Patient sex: M
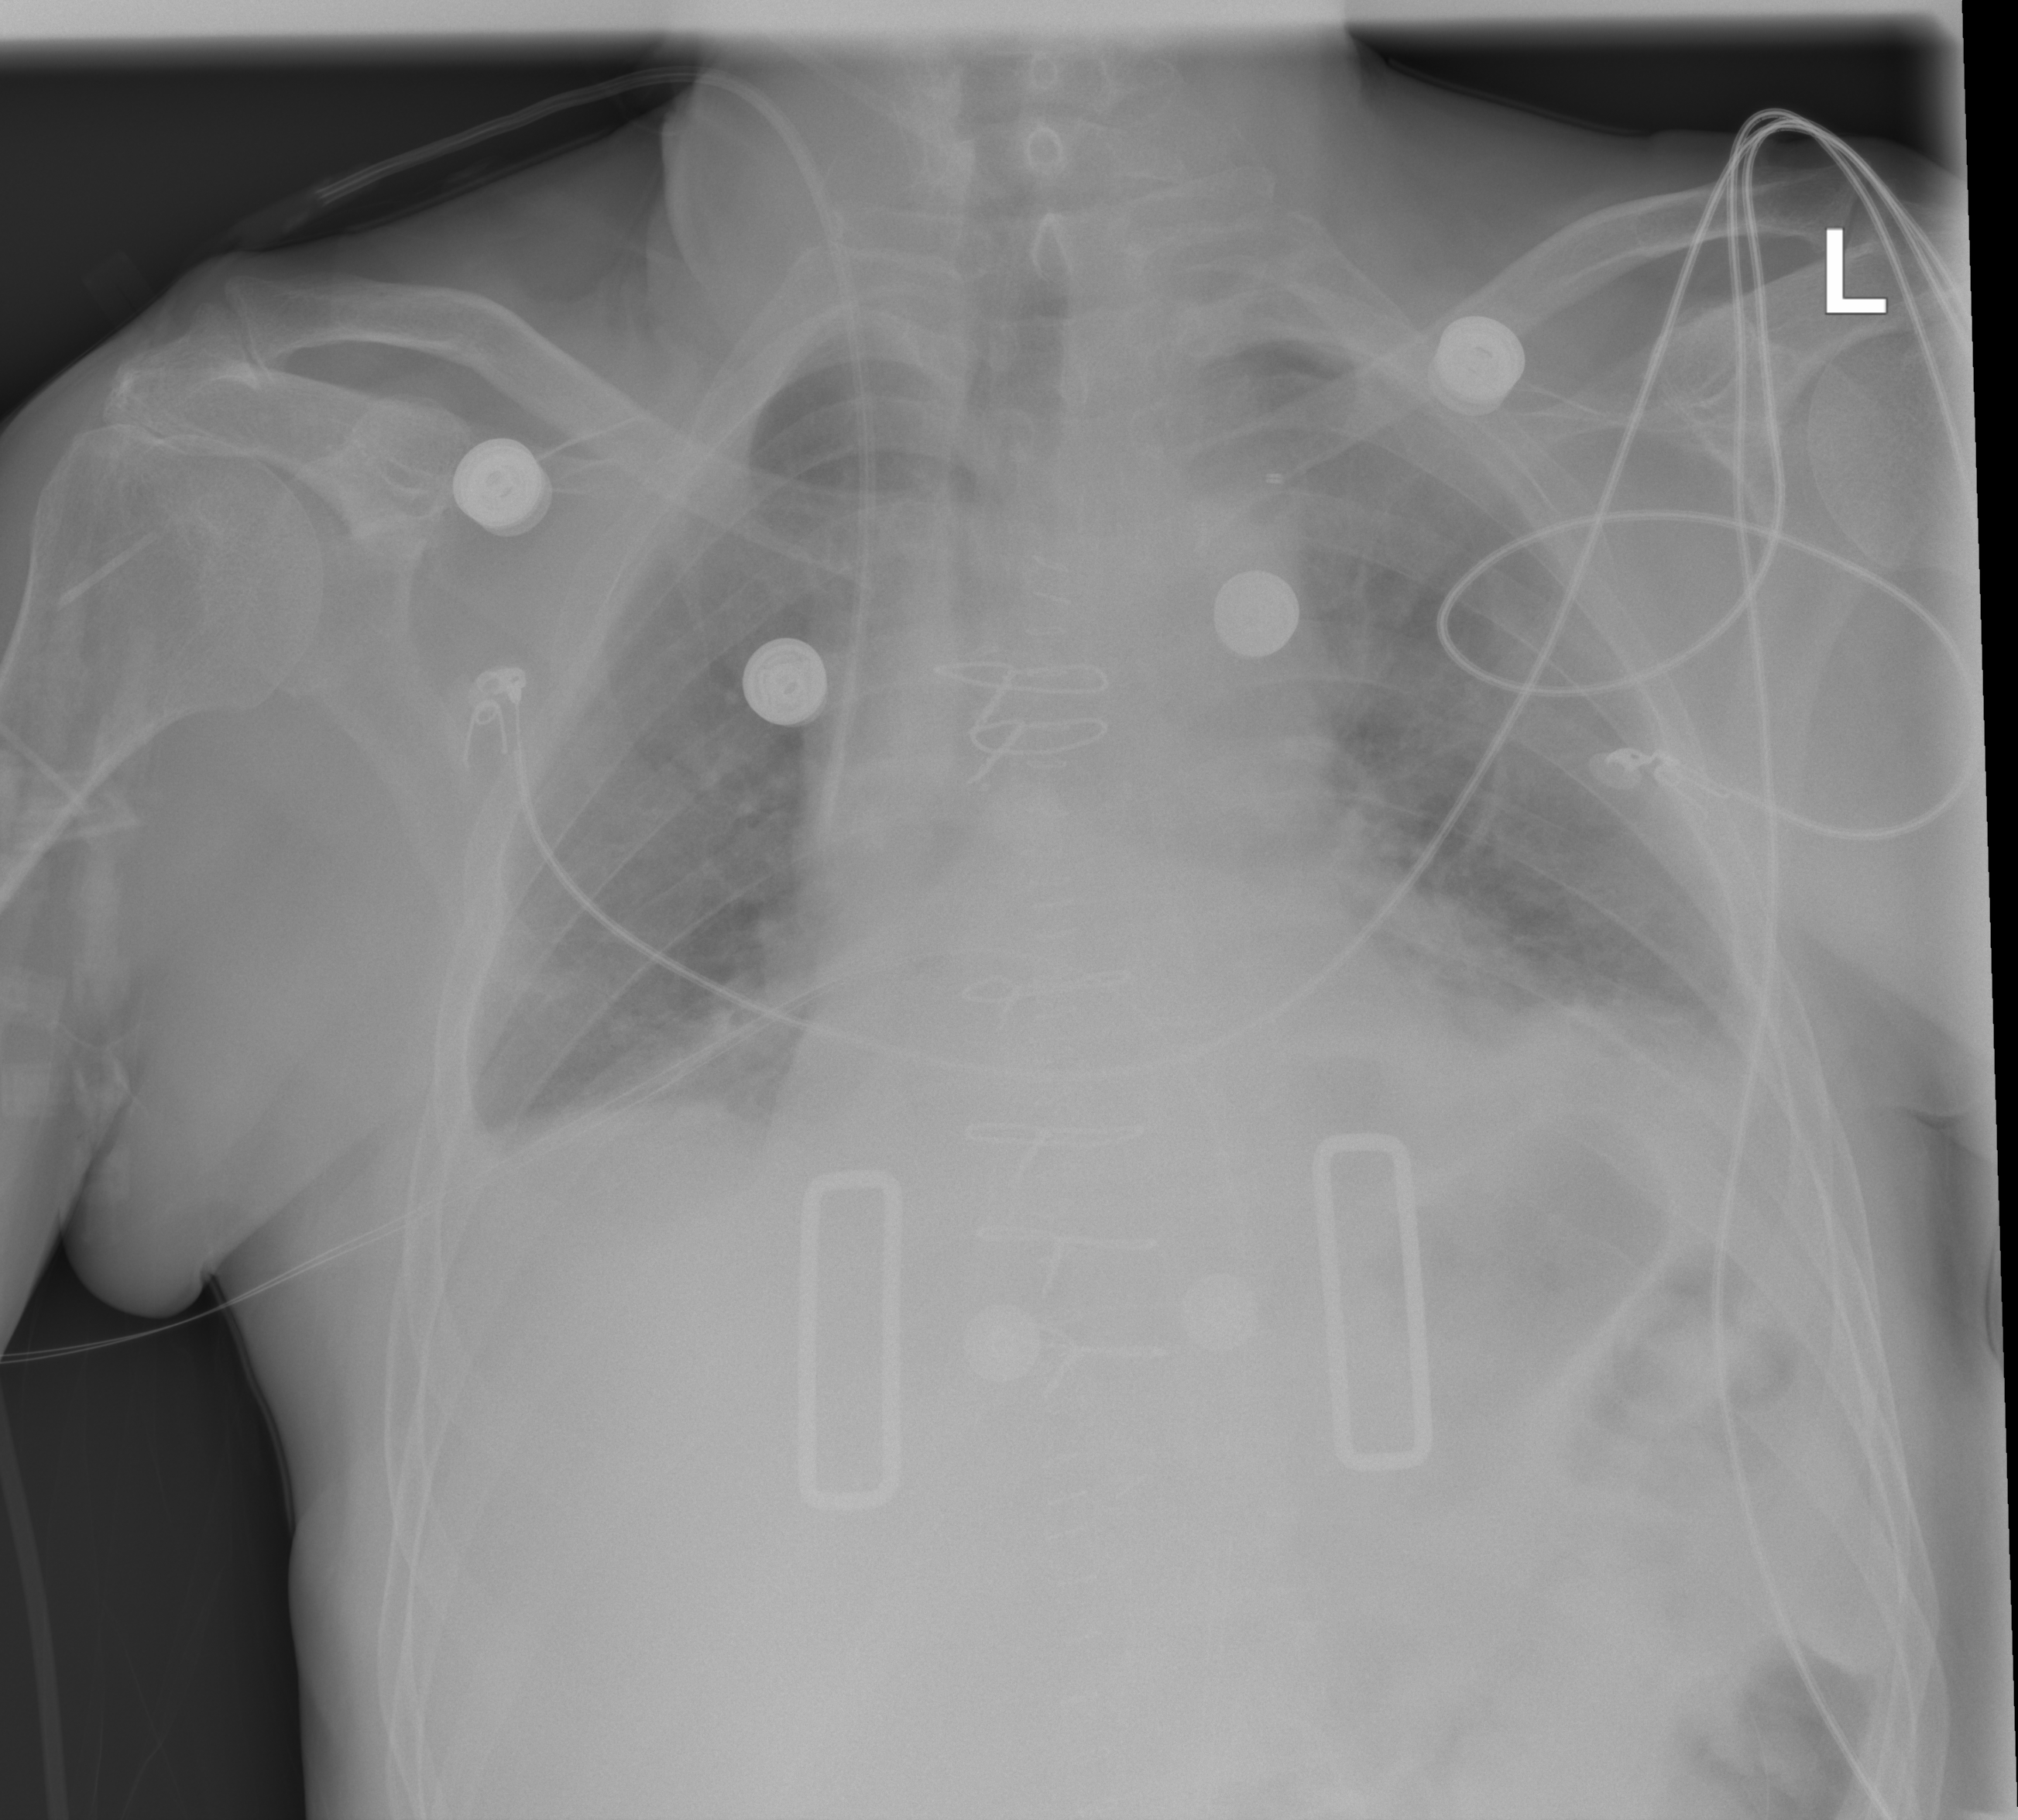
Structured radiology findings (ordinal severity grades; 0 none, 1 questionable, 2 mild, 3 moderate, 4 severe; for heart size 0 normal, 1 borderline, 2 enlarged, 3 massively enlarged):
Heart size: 2
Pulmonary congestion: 1
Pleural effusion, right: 1
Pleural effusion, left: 1
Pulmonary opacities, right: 0
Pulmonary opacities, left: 0
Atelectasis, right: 2
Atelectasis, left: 2